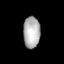
Tissue: lung
Cell type: Others
Senescence score: 0.6158
Nuclear area (px): 517
Mean DAPI intensity: 177.168